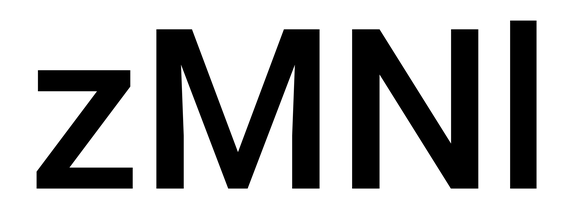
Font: Roboto_Medium